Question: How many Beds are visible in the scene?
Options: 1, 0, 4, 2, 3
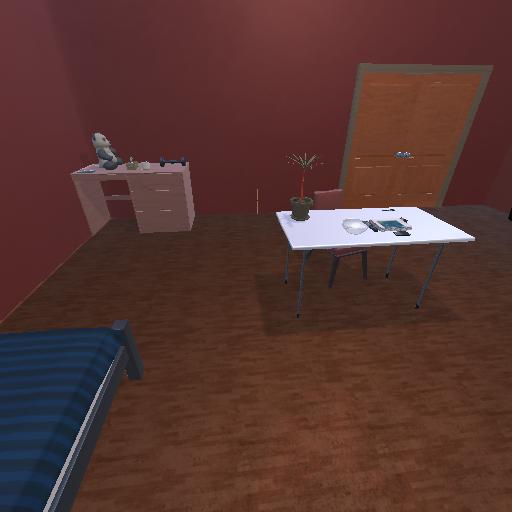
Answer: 1